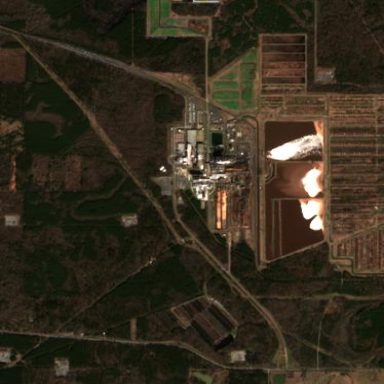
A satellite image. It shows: Industrial area with power plant.